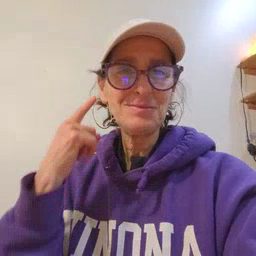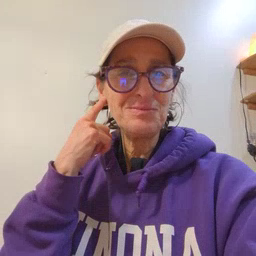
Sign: hear